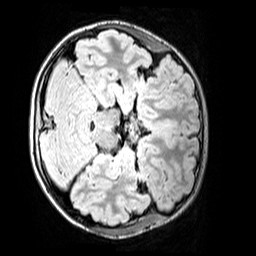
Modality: FLAIR
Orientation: axial
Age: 11
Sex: male
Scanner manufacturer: siemens
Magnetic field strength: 3 T
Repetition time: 5 s
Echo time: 0.388 s